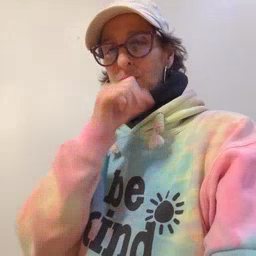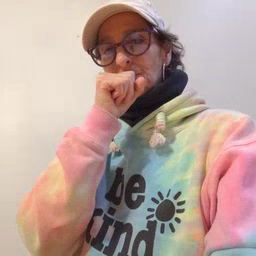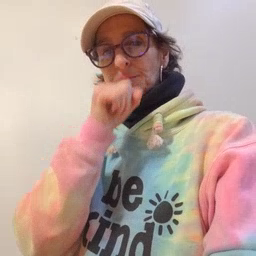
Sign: orange